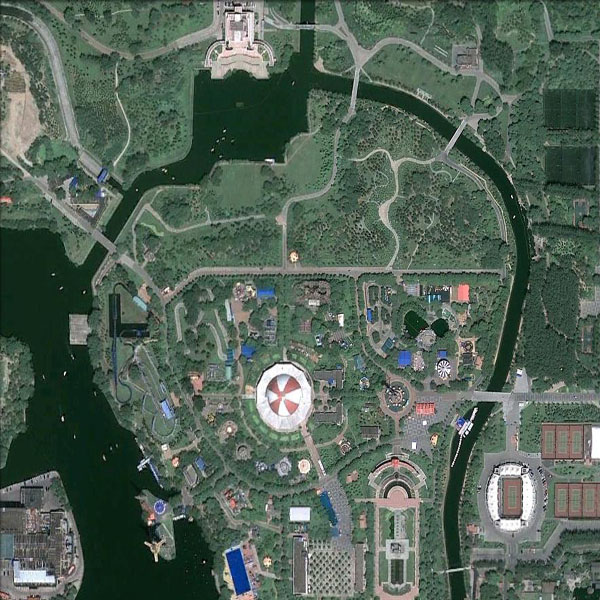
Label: Park